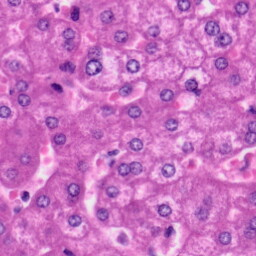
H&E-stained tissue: Liver